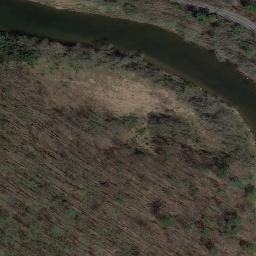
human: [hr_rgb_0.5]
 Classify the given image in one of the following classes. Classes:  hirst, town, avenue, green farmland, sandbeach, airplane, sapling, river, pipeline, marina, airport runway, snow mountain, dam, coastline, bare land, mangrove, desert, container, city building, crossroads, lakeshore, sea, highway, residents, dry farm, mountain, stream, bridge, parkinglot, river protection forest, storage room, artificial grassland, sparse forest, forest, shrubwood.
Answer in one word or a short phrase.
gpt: river